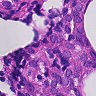
Metastatic tissue present: yes